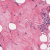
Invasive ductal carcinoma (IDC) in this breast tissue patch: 0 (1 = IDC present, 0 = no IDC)